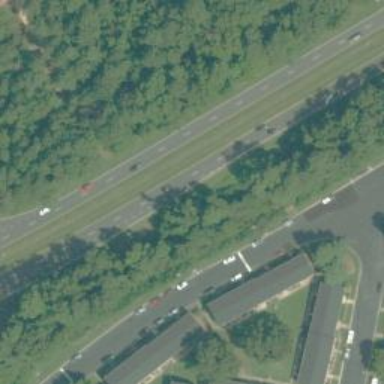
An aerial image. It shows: Asphalt road classified as primary highway with expressway characteristics.